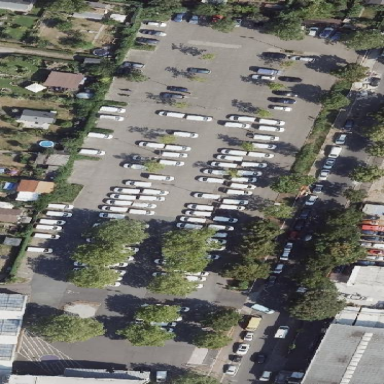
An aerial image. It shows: Parking area with surface.